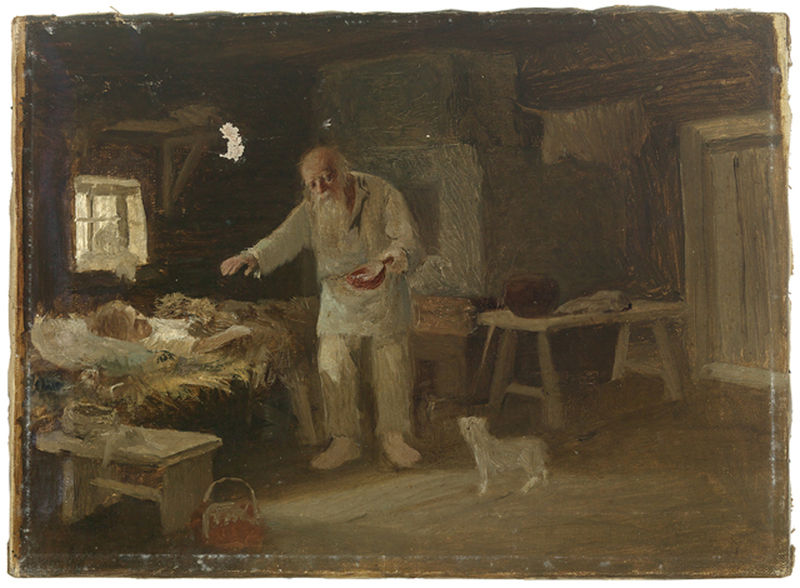
Titel: A Peasant Tragedy, A Peasant Tragedy
Künstler: Ivan Andreevich Pelevin
Standort: Amherst (Massachusetts, USA)
Institution: Mead Art Museum, Amherst College
Schlagwörter: chair, hands, men, oil, pillow, red, white, window, women, arm, bench, country, dark, face, grey, interior, old, painting, room, table, wall, woman, bed, bedroom, blanket, oil painting, old woman, brown, floor, pot, wooden, bett, hand, wood, sad, food, frau, man, house, peasant, water, death, boy, child, feet, male, light, drawing, frame, dog, beard, old man, desk, dead, door, person, haus, basket, cat, hut, animal, legs, cabin, timber, bare, cottage, doctor, ill, lying, sleep, baby, paint, simple, genre, bank, fenster, raum, poor, pet, rest, help, barn, bowl, beams, tier, hay, straw, alt, tisch, disease, reach, dying, feeding, infant, tired, contemplative, benches, blind, sick, bag, shed, crude, bucket, genre scene, pail, genre painting, earth tone, rumplestiltskin, pajamas, die, hearth, katze, illness, breakfast, child in bed, medicine, hütte, krank, tür, farm house, night gown, care, old man dog, white dog, pinoico, man poor sick child monotone, physician, logcabin, grandfather, take care, mattress, laying standing